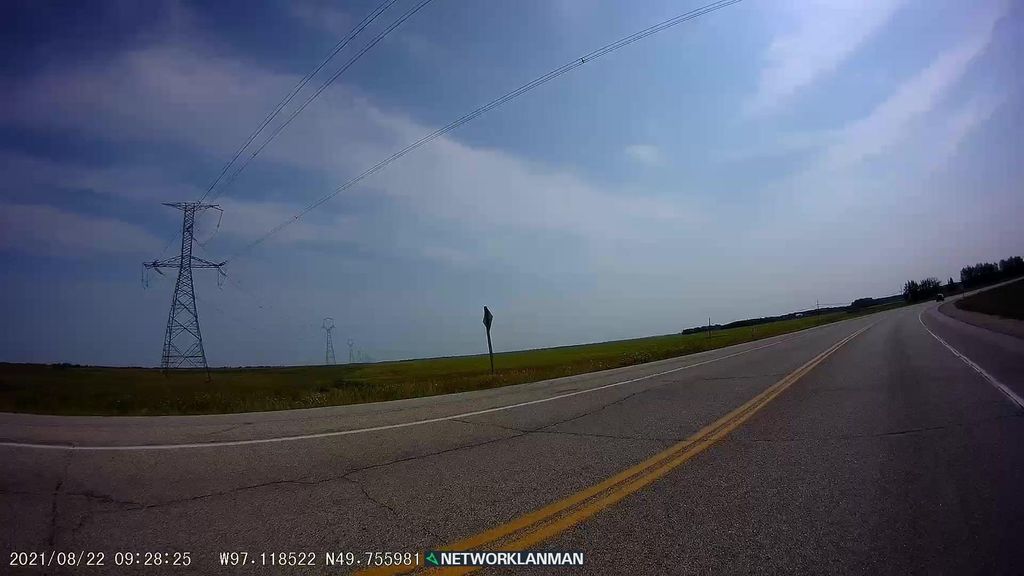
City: winnipeg